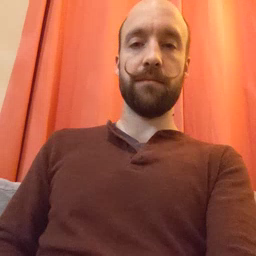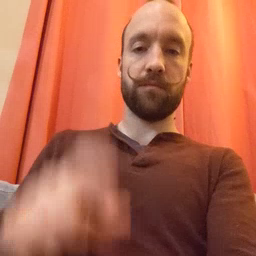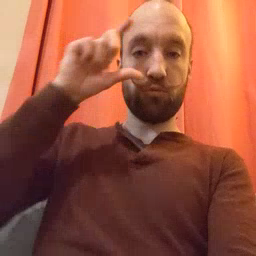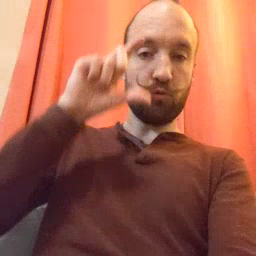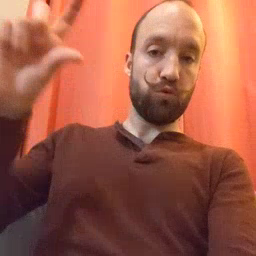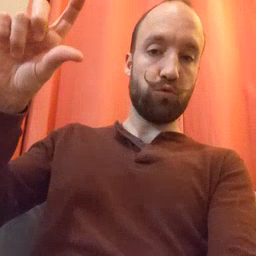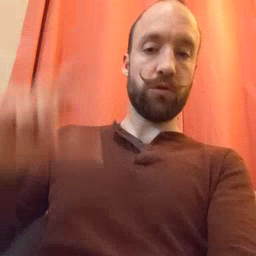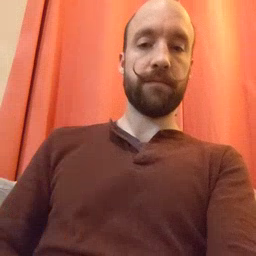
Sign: moon